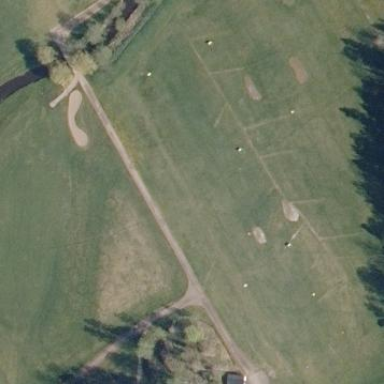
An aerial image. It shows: Driving range for golf on grass.